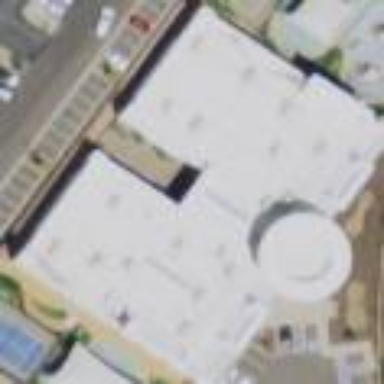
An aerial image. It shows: Kindergarten building.